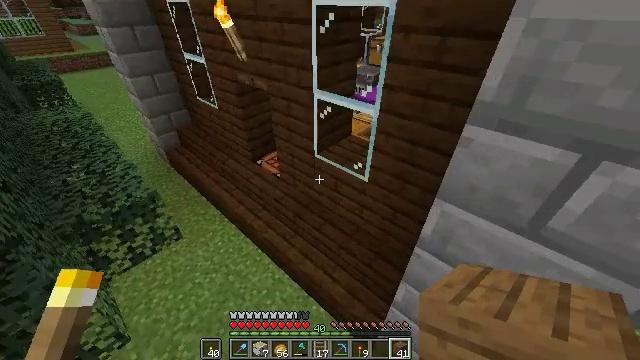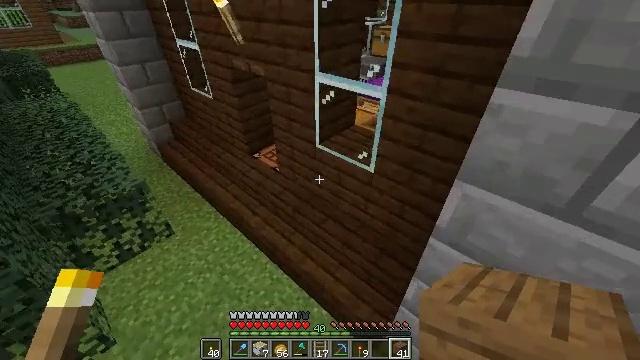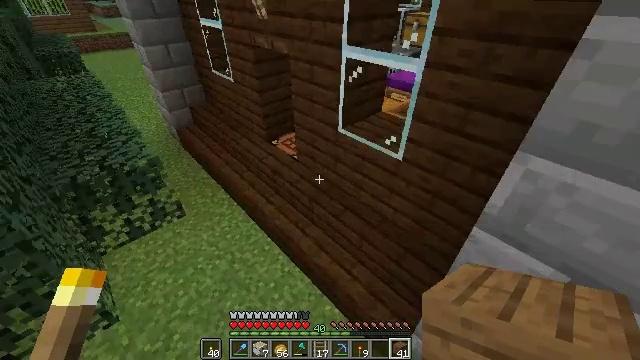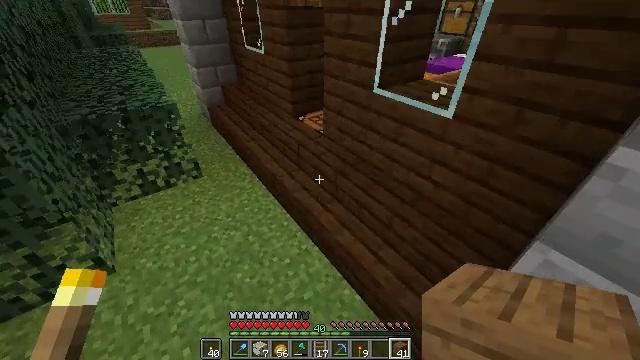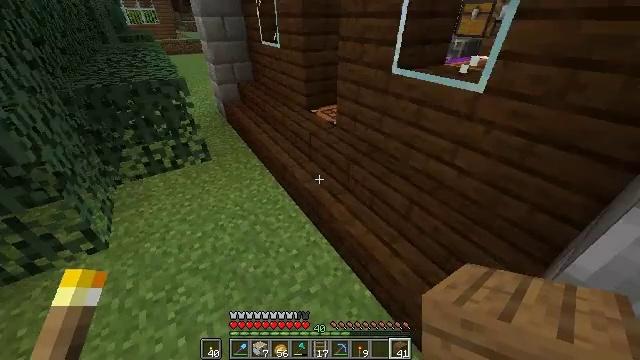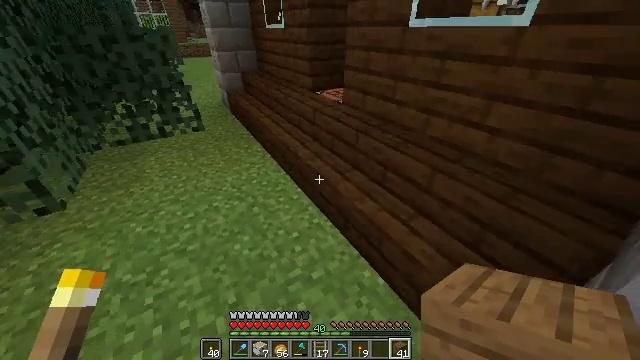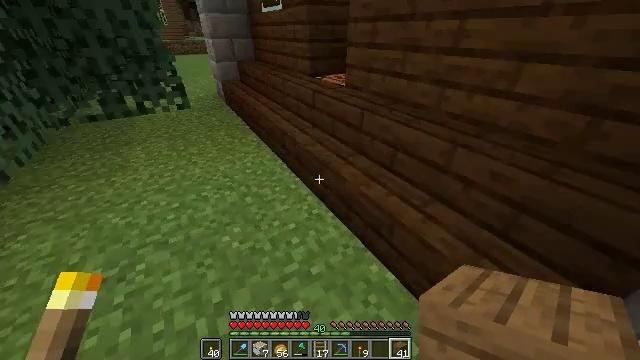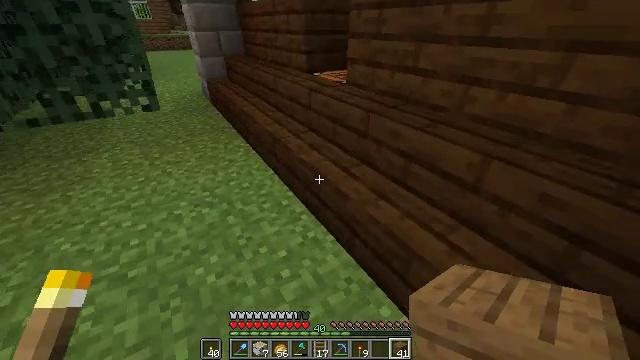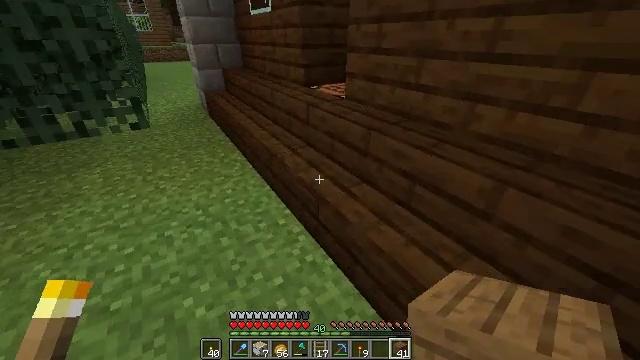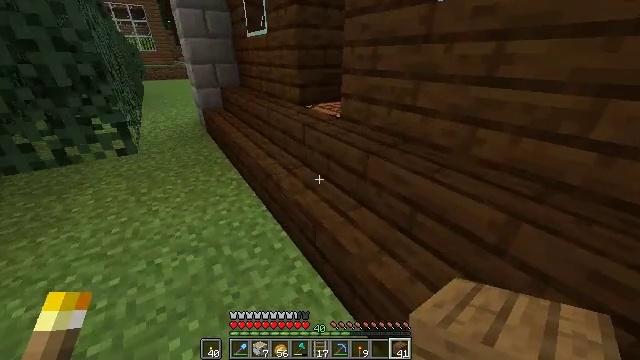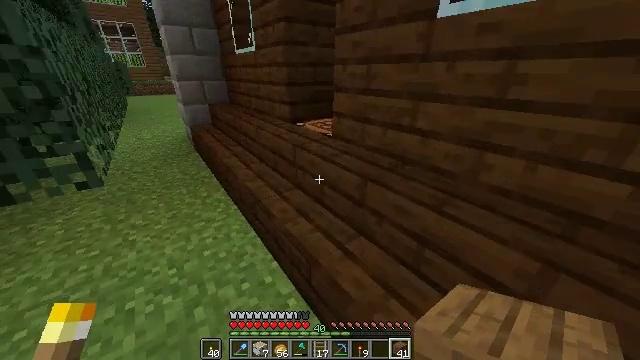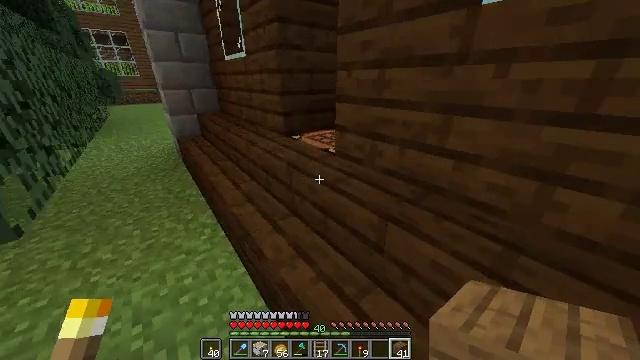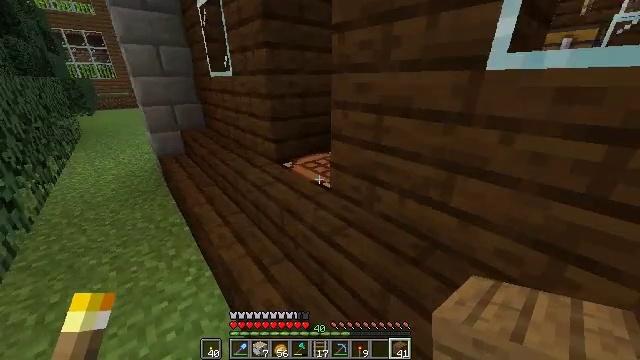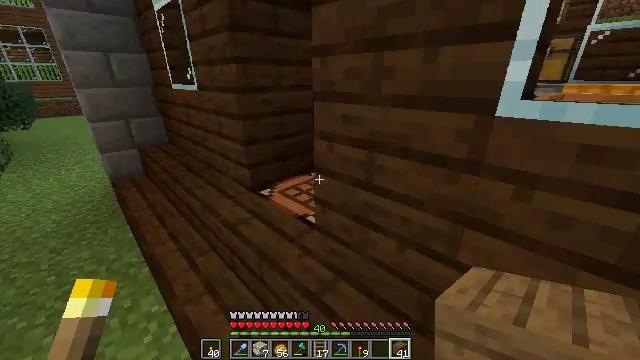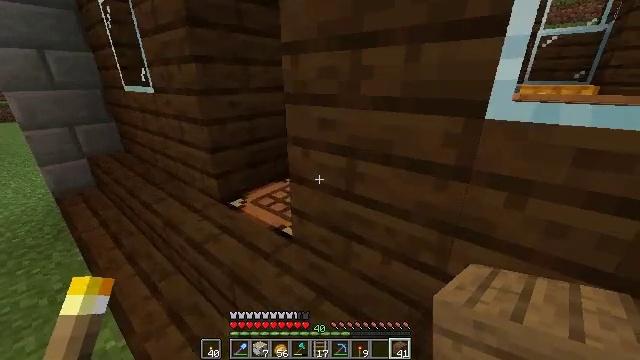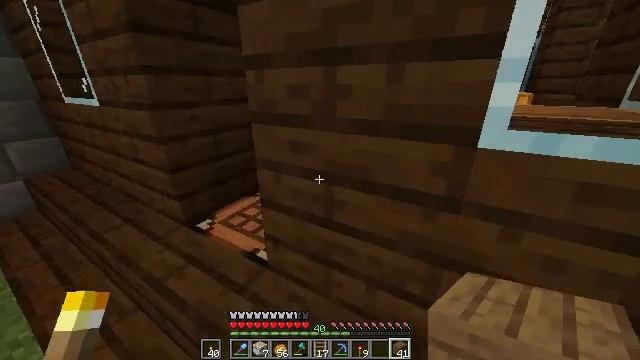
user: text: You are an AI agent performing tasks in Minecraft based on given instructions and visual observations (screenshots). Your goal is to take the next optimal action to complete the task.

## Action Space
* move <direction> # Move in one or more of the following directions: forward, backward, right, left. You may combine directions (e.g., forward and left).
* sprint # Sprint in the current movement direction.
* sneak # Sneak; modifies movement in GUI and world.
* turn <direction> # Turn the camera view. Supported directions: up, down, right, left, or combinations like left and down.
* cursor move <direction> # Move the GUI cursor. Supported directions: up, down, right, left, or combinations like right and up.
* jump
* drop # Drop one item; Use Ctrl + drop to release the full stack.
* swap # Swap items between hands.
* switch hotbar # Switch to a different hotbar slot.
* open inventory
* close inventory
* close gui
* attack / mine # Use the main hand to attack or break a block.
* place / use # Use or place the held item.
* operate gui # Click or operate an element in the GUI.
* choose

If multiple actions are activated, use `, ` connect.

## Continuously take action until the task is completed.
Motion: motion action
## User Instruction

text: Harvest potatoes.
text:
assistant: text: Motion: move forward
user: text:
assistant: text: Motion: move forward, sprint, turn left
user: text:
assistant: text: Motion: move forward, sprint, turn left
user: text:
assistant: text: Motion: move forward, sprint, turn left and up
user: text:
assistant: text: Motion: move forward, sprint, turn left and up
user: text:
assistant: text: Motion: move forward
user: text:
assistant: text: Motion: move forward, turn up
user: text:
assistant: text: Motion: move forward, sprint, turn up
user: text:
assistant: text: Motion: move forward, sprint, turn right and up
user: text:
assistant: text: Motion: move forward, sprint, turn right and up
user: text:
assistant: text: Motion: move forward, turn right and up
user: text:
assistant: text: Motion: move forward, turn right
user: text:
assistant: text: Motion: move forward, turn right and up
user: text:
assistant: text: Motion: move forward, turn right
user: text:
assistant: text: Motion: move forward, turn right
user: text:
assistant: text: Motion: move forward, turn right
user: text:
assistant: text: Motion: move forward, turn right
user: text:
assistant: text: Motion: move forward, turn right
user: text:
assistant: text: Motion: move forward, turn right
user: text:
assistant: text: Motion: move forward, sprint, turn right
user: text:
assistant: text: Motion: move forward, sprint, turn right
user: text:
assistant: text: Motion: move forward, sprint, turn right
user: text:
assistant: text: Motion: move forward
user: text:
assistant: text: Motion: move forward
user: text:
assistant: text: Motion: move forward, turn right
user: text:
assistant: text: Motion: move forward, turn right
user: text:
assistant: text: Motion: move forward
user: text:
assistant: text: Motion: move forward, sprint
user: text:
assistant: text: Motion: move forward, sprint
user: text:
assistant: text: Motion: move forward